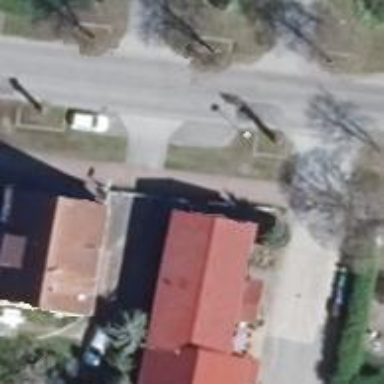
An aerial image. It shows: Sidewalk.